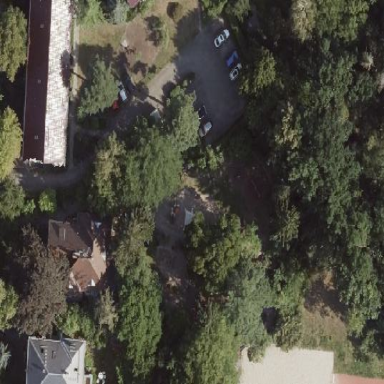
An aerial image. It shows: Kindergarten.